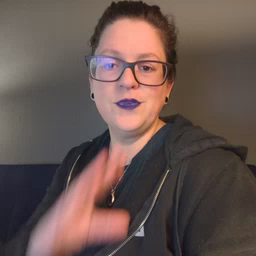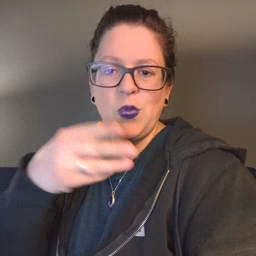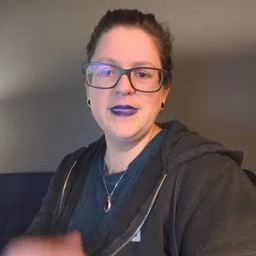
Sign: story